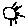
Label: sun